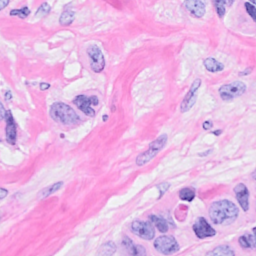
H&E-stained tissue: Breast